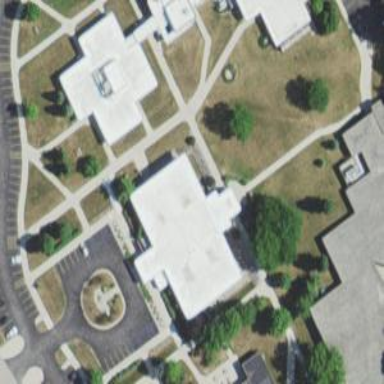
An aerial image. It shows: College building.